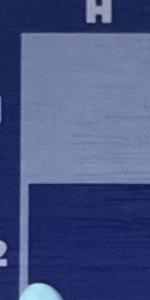
Label: Empty